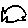
Label: fish